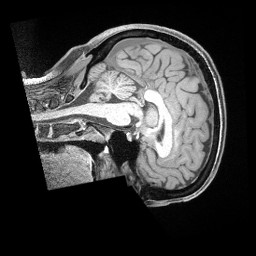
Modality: T1w
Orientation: sagittal
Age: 36
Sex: female
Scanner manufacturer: siemens
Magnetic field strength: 3 T
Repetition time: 2 s
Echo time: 0.00211 s